Question: I need to port an application from PHP to JSF 2. Everything is fine except for a rather complex radio button group:

When 'Process Application for:' is selected, the child radio button group is enabled. Within that, when 'Other' is selected, the corresponding text box is enabled. When 'Brands' is selected, those two text boxes are enabled. Of course, deselecting any of these disables the corresponding tags again.
I can't think of any way to do this, beyond 3 separate '<h:selectOneRadioButton />' tags, with a ton of javascript handling disabling / enabling of tags, and more javascript handling selecting / deselecting across the different radio buttons so that they appear to be a single group of radio buttons. Can anyone think of a better solution than this? Something like a custom '<h:selectItem />'?
Thanks
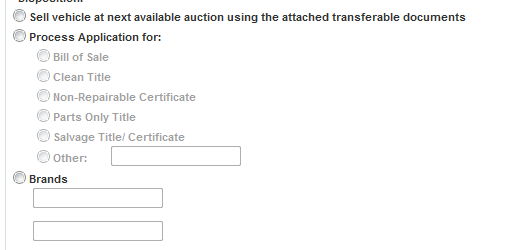
Answer: Your best bet is <URL>, as opposed to the standard '<h:selectOneRadio>' which only supports the 'layout' attributes 'pageDirection' and 'lineDirection' and renders a table.
However, while playing around your functional requirement with the fresh new Tomahawk library for JSF 2.0 and adding '<f:ajax>' functionality to be able to disable/enable the necessary components with help of ajaxical powers, I unfortunately encountered a bug in Tomahawk. Inside '<t:selectOneRadio>', the '<f:ajax>' incorrectly renders its client ID instead of the one of '<t:radio>' as argument for the ajax call which caused the ajax function to broke. I've reported it as <URL>.
I don't see other clean solutions to achieve this complex (at least, in JSF component terms) requirement. Until the Tomahawk guys get it fixed, your best bet is introducing a temporary JS based workaround to fix the incorrect argument for the ajax call during onload. For your information only, here's how the form would look like:
'''
<style>li { list-style-type: none; }</style>
...
<h:form>
<t:selectOneRadio id="tasks" value="#{bean.task}" layout="spread">
<f:selectItems value="#{bean.tasks}" />
<f:ajax event="click" render="@form" />
</t:selectOneRadio>
<ul>
<li><t:radio for="tasks" index="0" /></li>
<li><t:radio for="tasks" index="1" />
<t:selectOneRadio id="processes" value="#{bean.process}" layout="spread" disabled="#{bean.task != 'task2value'}">
<f:selectItems value="#{bean.processes}" />
<f:ajax event="click" render="@form" />
</t:selectOneRadio>
<ul>
<li><t:radio for="processes" index="0" /></li>
<li><t:radio for="processes" index="1" /></li>
<li><t:radio for="processes" index="2" />
<h:inputText value="#{bean.otherProcess}" disabled="#{bean.process != 'process3value'}" />
</li>
</ul>
</li>
<li><t:radio for="tasks" index="2" />
<ul>
<li><h:inputText value="#{bean.brand1}" disabled="#{bean.task != 'task3value'}" /></li>
<li><h:inputText value="#{bean.brand2}" disabled="#{bean.task != 'task3value'}" /></li>
</ul>
</li>
</ul>
</h:form>
'''
Too bad that the standard JSF implementation doesn't support a flexible radiobutton component like that.